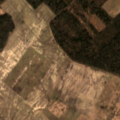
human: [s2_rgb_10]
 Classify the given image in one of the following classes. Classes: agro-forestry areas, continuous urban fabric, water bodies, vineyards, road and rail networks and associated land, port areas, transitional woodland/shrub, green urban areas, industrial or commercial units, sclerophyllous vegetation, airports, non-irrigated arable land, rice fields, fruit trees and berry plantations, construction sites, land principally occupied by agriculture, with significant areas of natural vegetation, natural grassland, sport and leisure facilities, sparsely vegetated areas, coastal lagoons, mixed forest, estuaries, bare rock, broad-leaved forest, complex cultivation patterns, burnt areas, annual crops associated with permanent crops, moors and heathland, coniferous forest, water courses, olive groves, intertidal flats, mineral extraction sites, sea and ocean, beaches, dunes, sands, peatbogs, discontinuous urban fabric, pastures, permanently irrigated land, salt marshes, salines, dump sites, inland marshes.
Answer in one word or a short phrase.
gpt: non-irrigated arable land, broad-leaved forest, mixed forest